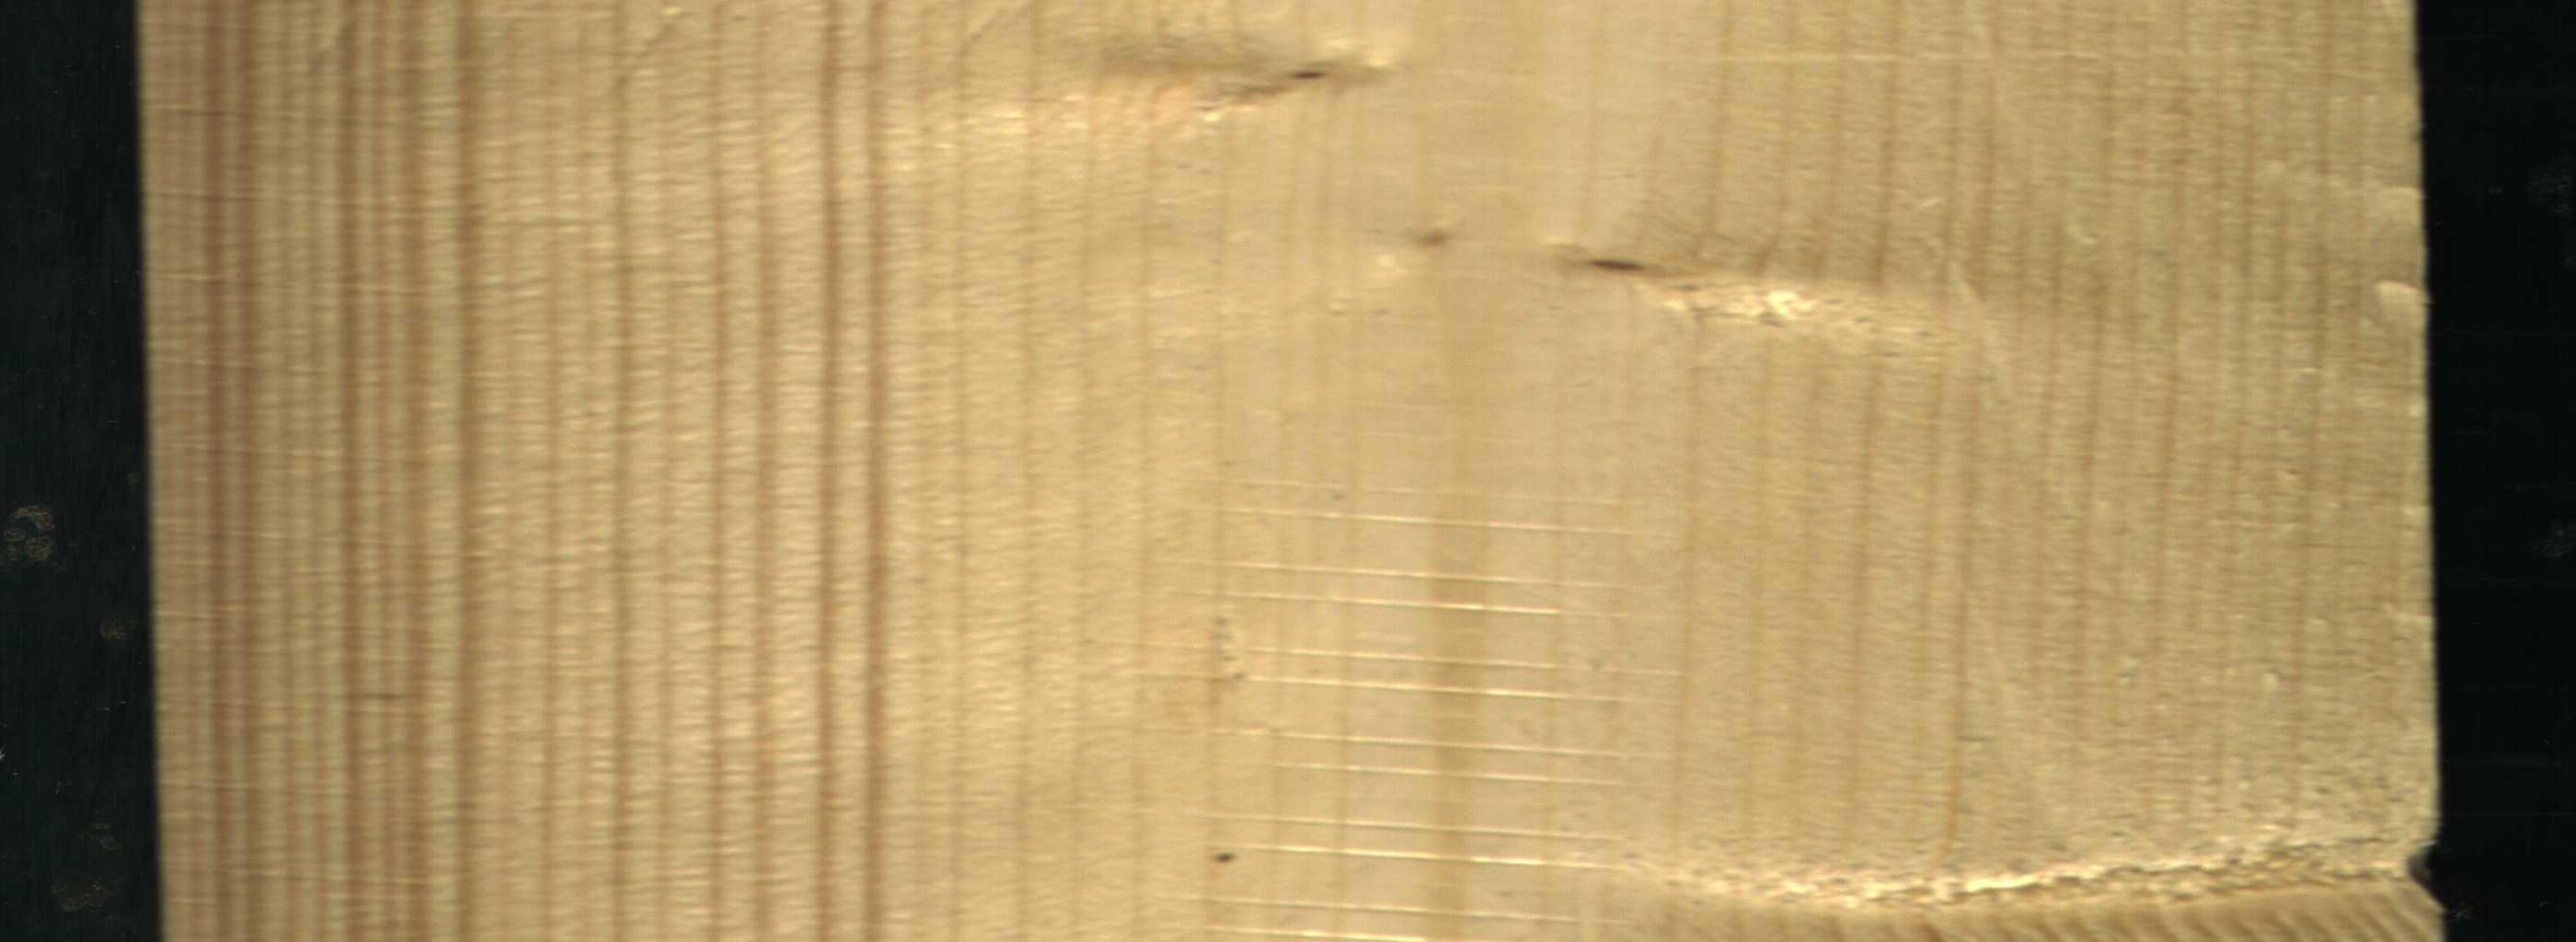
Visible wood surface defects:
Live_Knot